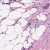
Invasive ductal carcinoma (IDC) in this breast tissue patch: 1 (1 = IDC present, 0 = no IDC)